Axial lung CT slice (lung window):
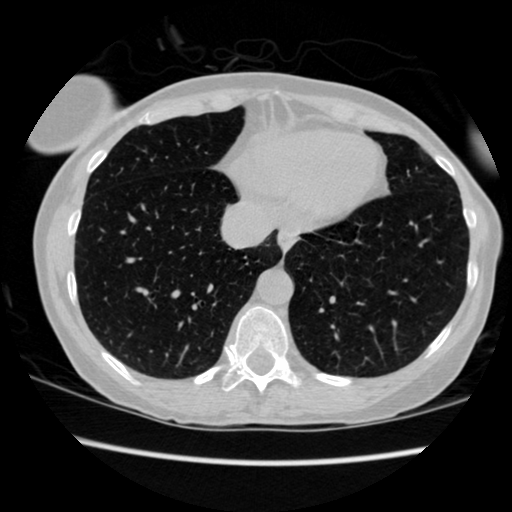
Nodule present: no